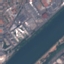
Label: River